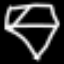
Label: diamond